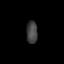
Tissue: prostate
Cell type: T cells
Senescence score: 0.6988
Nuclear area (px): 246
Mean DAPI intensity: 65.695